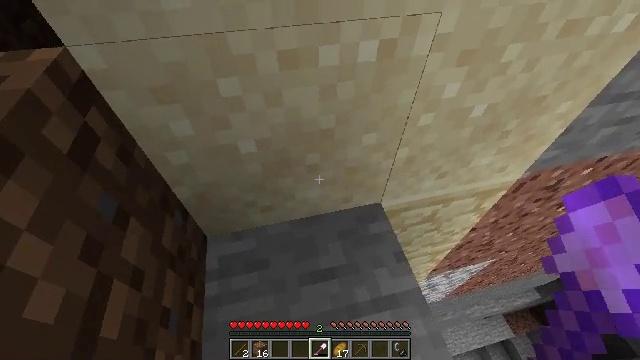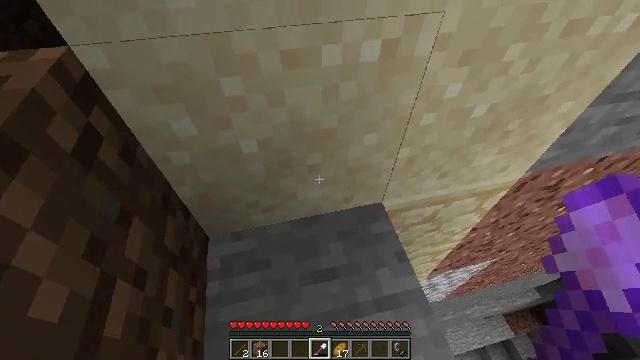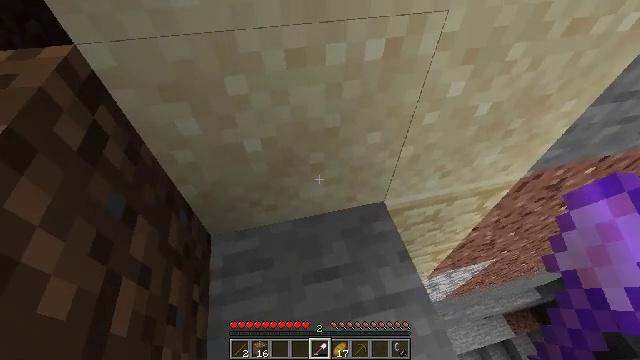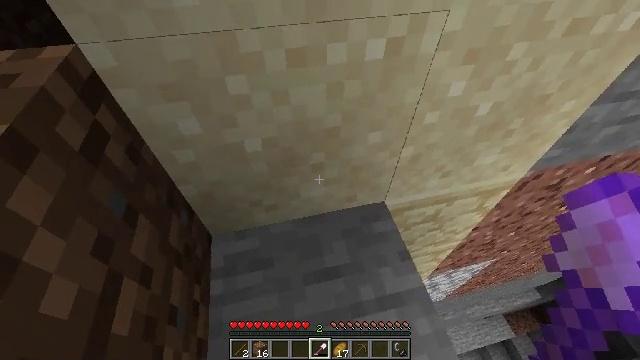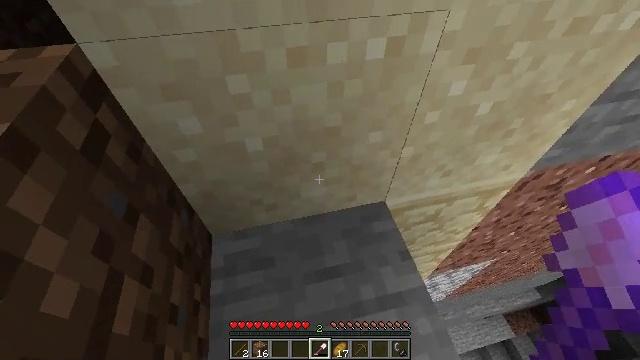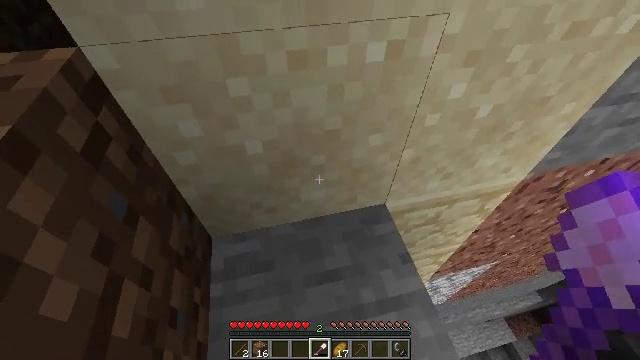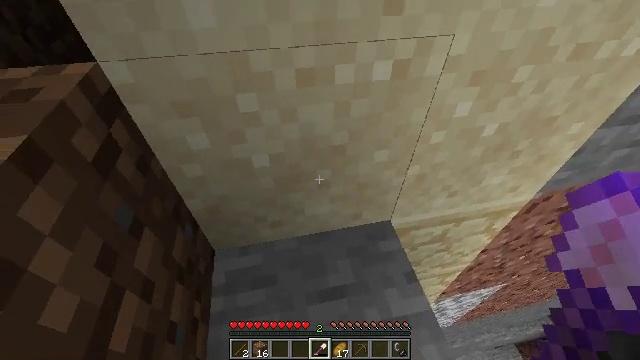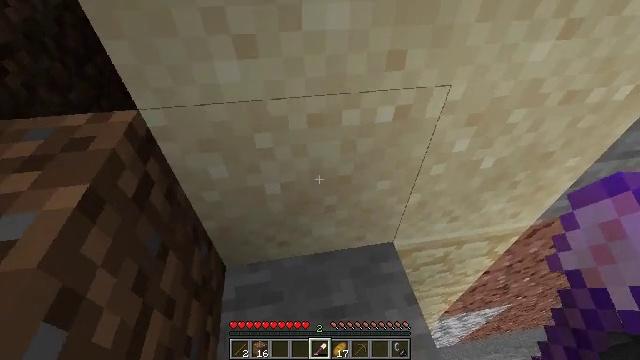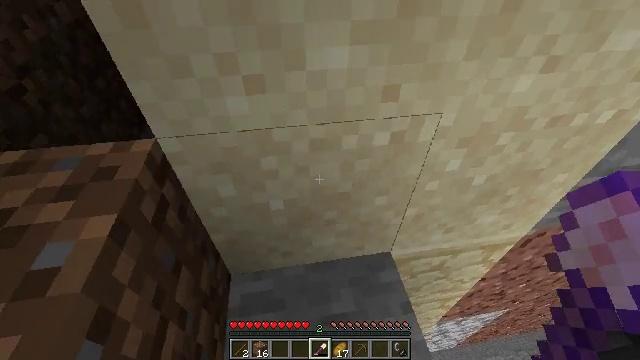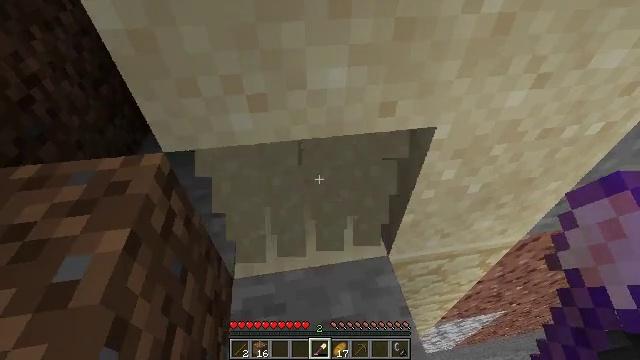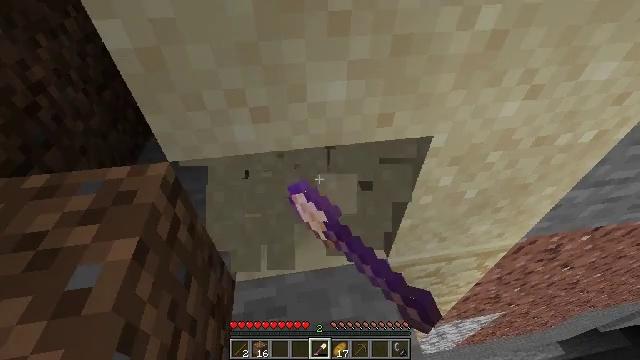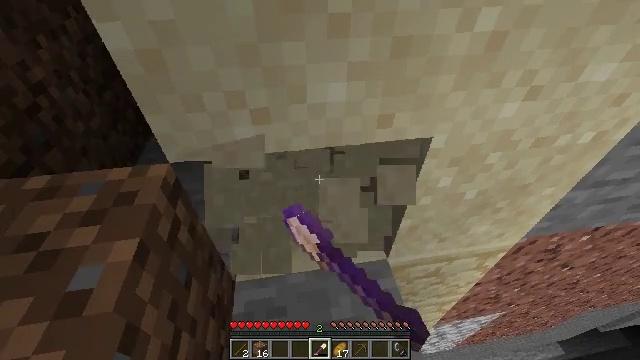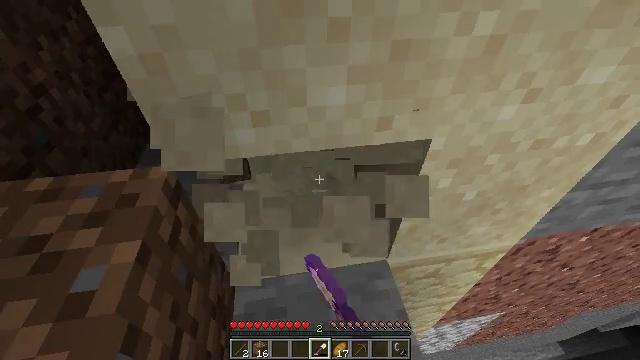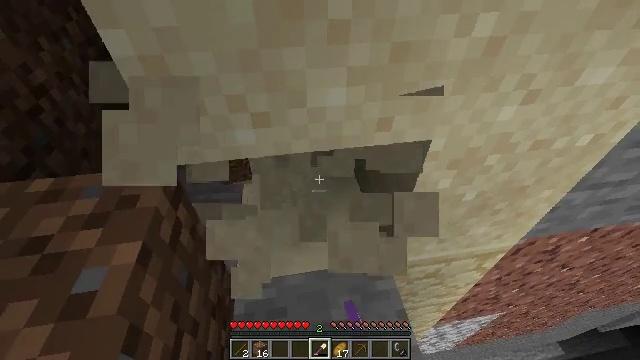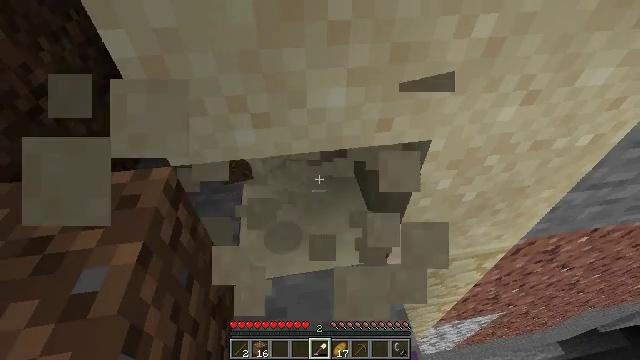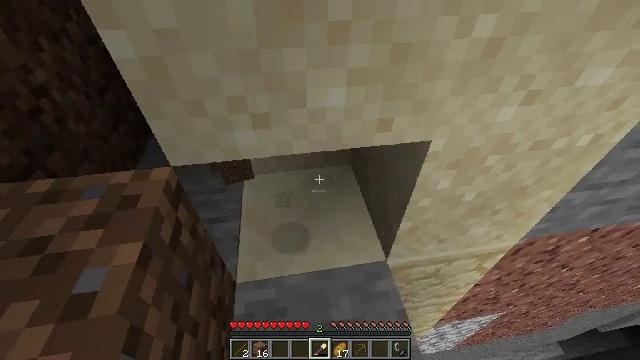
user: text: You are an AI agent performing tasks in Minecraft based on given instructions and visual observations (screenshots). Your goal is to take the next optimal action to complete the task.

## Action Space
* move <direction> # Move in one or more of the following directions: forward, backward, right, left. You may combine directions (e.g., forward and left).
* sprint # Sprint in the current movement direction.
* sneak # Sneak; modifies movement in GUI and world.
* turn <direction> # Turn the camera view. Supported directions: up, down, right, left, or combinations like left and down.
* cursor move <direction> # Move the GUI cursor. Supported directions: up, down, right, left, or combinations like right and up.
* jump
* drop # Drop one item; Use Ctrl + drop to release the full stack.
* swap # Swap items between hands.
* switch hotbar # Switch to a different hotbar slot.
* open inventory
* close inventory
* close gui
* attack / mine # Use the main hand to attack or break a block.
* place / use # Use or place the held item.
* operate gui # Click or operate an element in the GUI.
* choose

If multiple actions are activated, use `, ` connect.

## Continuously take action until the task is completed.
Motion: motion action
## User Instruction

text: Break the sand block.
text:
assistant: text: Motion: sneak
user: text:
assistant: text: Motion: sneak
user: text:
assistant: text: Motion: sneak
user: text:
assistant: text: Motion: sneak
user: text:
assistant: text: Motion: sneak
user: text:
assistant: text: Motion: turn left and up
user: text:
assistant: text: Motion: turn left and up
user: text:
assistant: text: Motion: no_op
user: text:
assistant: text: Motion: attack / mine
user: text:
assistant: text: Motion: attack / mine
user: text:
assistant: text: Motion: attack / mine
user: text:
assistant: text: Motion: no_op
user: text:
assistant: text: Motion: no_op
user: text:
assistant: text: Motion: no_op
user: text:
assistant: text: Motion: no_op
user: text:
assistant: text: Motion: no_op
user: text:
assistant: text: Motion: no_op
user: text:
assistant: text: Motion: no_op
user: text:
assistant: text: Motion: turn up
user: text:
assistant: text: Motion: turn up
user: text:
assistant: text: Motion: turn up
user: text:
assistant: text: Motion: no_op
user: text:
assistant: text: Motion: no_op
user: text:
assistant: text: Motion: turn down
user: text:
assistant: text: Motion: turn down
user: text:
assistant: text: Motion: turn down
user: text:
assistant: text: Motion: attack / mine
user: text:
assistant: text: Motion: attack / mine
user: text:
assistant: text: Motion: attack / mine
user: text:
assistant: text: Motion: attack / mine